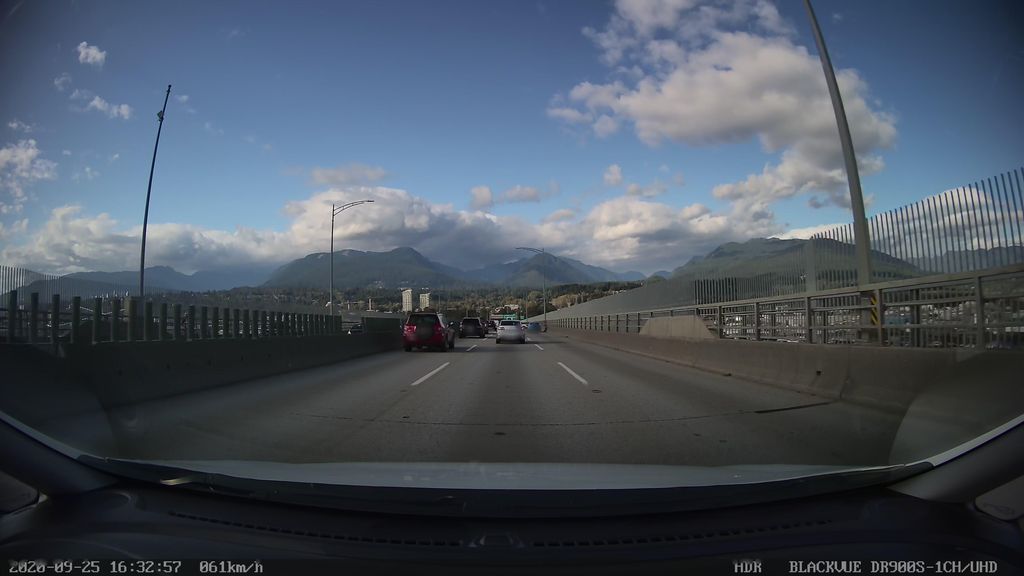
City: vancouver